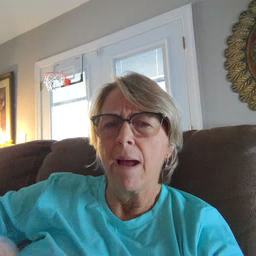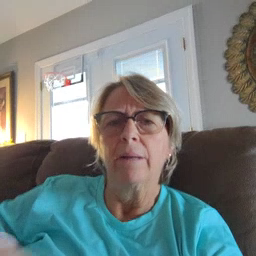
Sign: quiet